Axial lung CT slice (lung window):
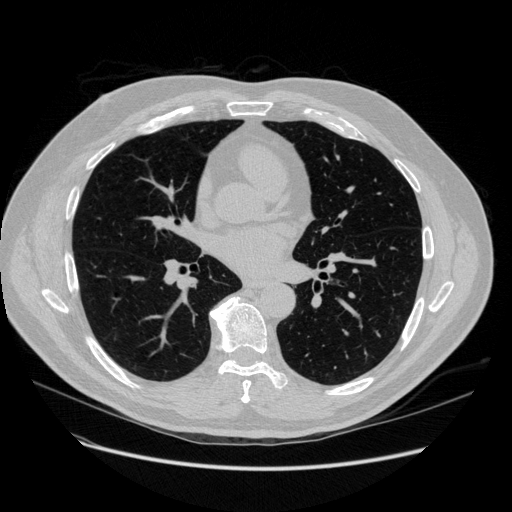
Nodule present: no